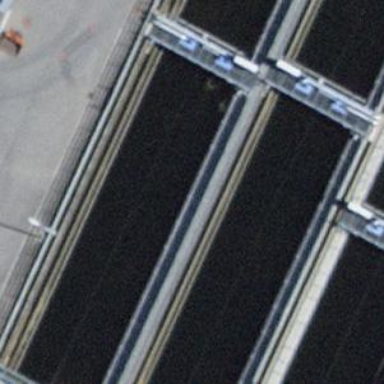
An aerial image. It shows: View of wastewater plant.